Field crop: maize
Growth stage: 2
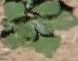
Species: chenopodium